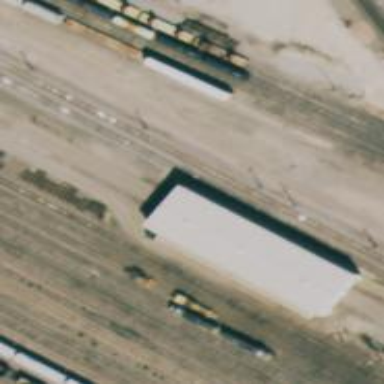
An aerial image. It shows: Railway siding with building passage tunnel.